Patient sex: F
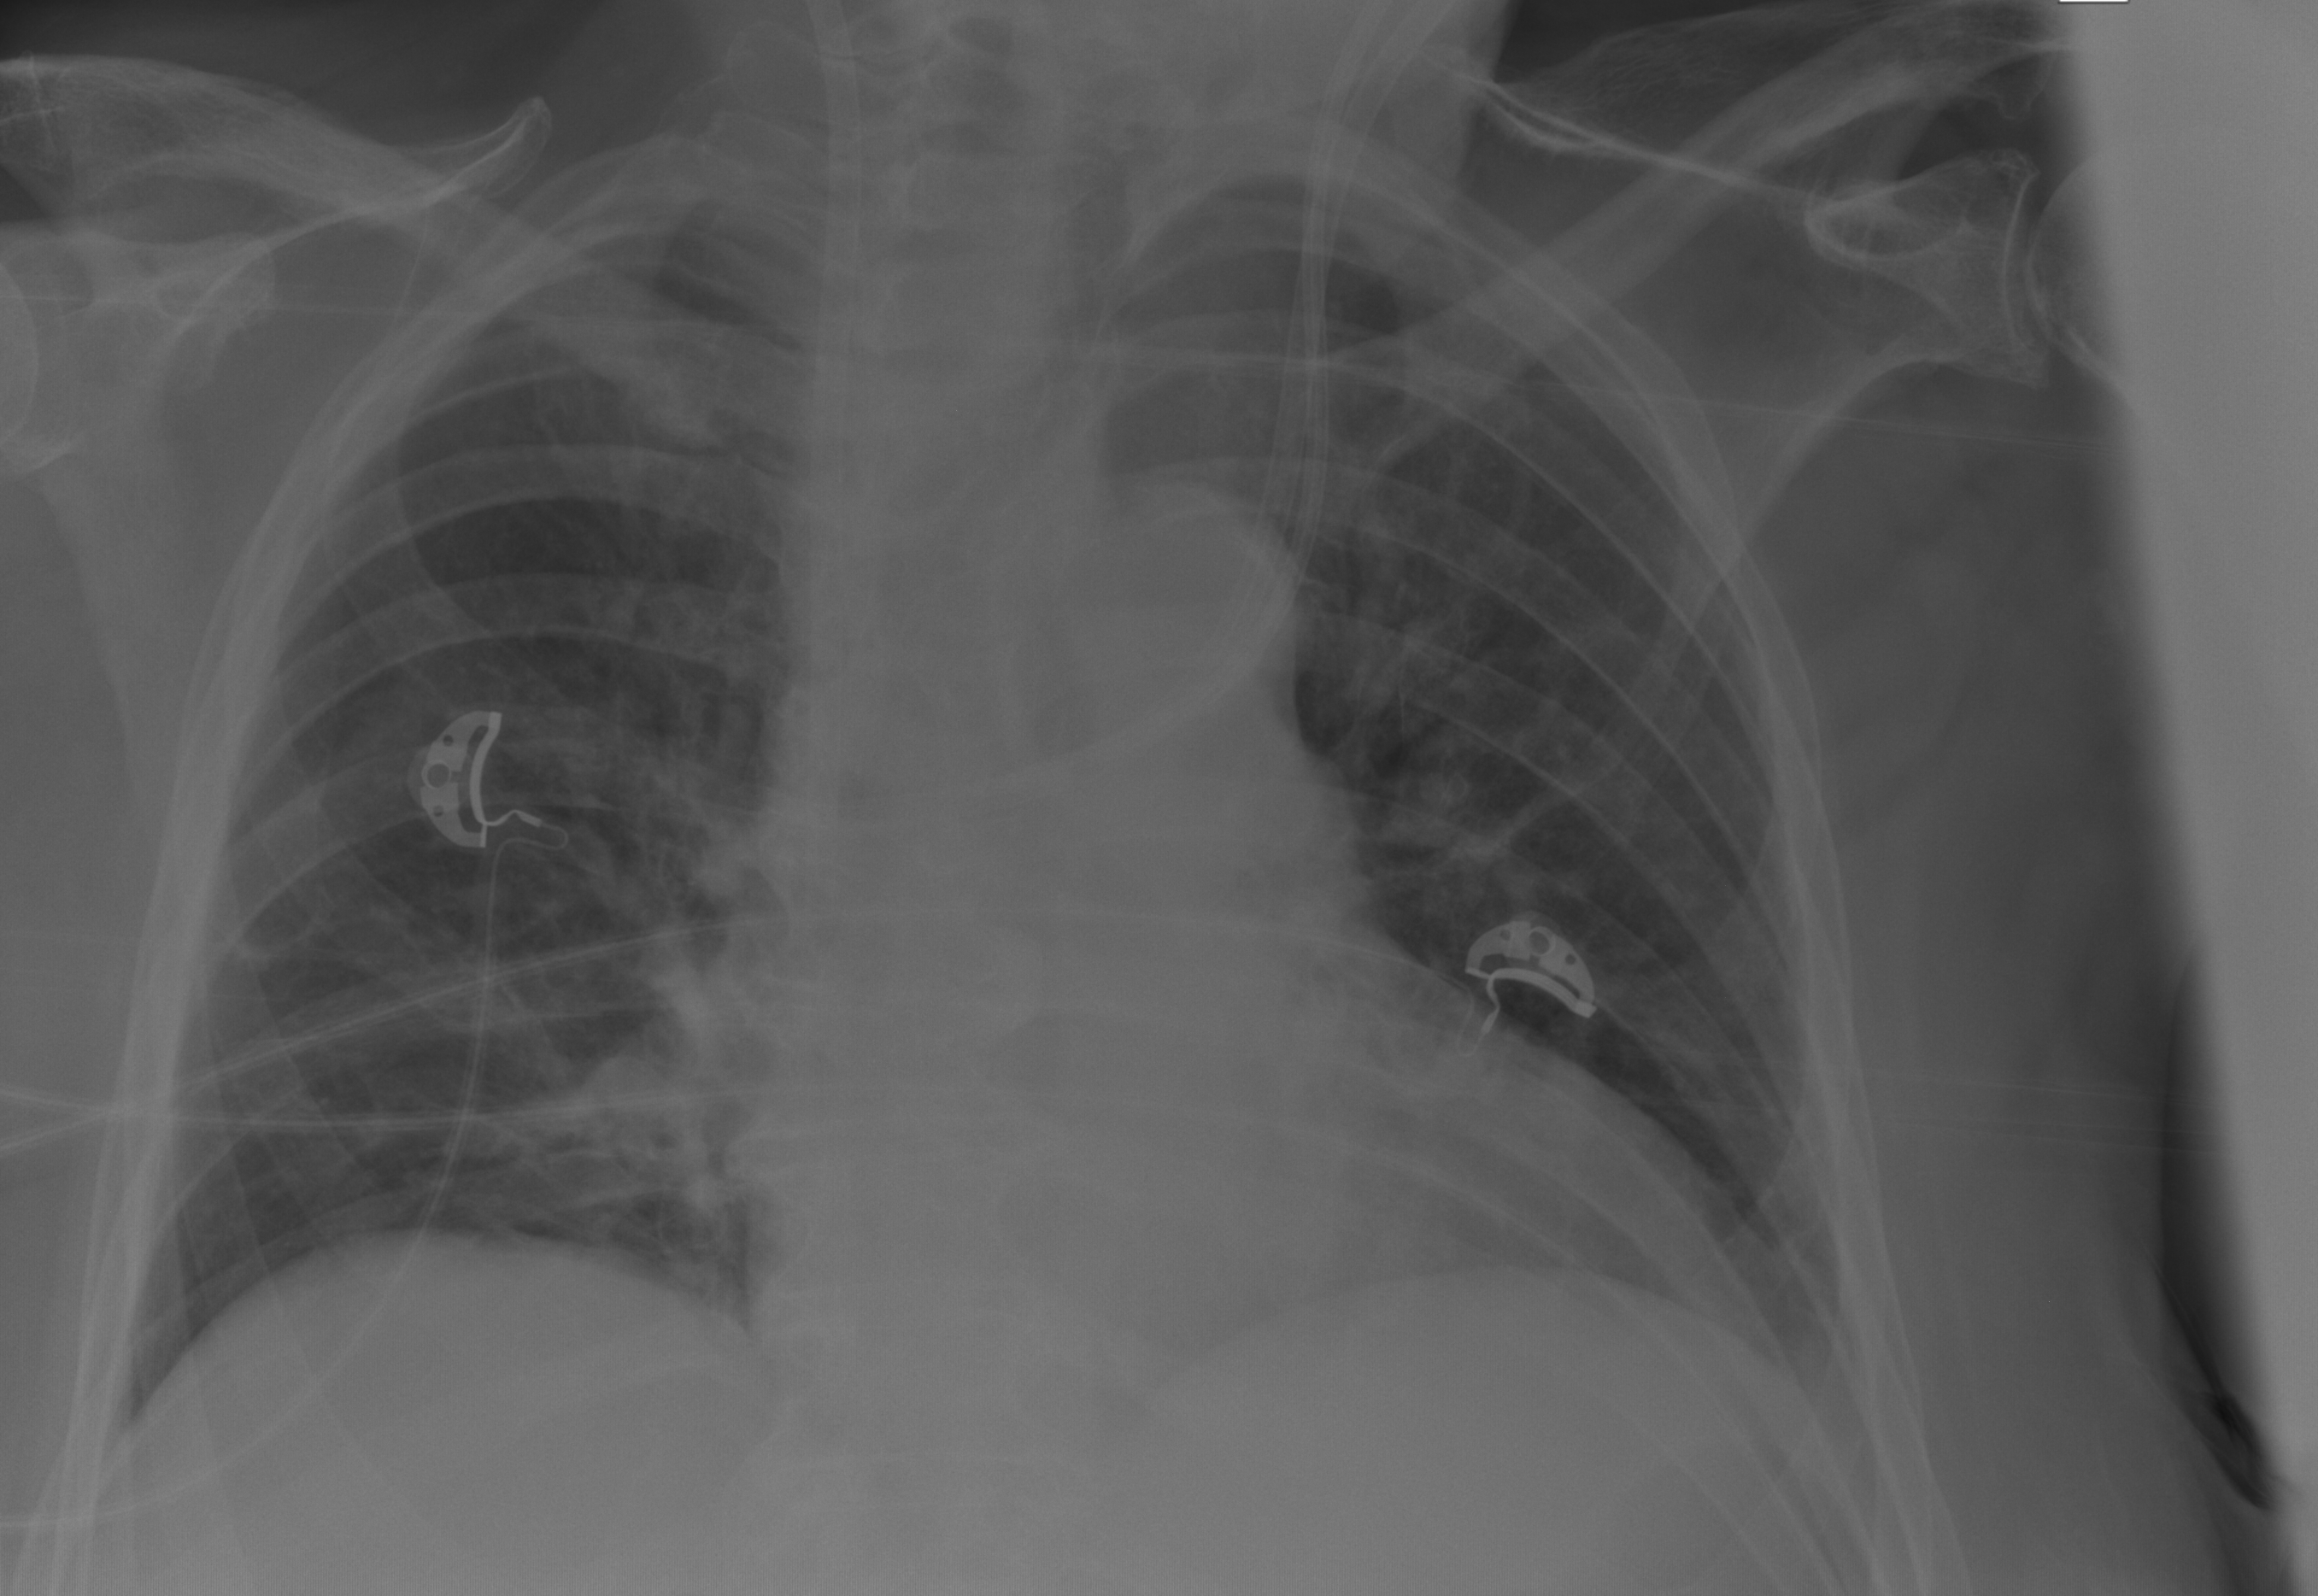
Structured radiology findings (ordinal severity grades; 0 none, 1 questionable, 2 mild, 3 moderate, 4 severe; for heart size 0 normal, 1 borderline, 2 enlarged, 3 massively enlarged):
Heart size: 2
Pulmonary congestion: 0
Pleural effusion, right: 0
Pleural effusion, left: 0
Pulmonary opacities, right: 2
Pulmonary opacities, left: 0
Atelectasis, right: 2
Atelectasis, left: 0